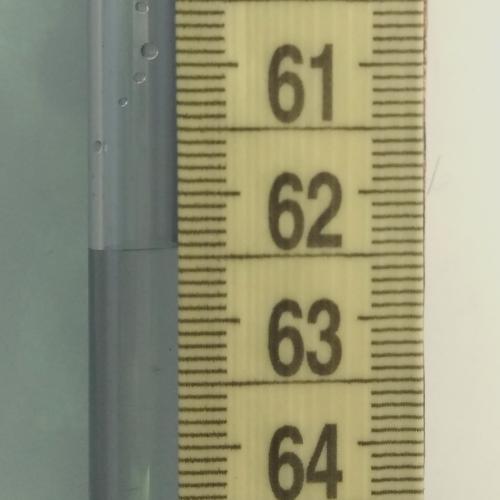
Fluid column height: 62.4 cm